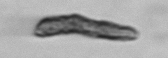
Label: Pseudochattonella_farcimen